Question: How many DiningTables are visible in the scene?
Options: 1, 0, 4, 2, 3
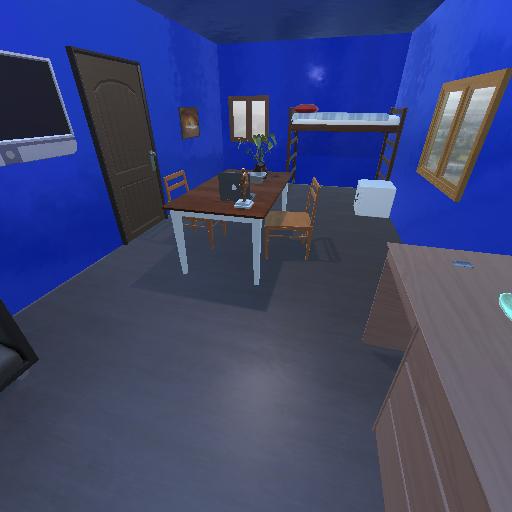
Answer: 1